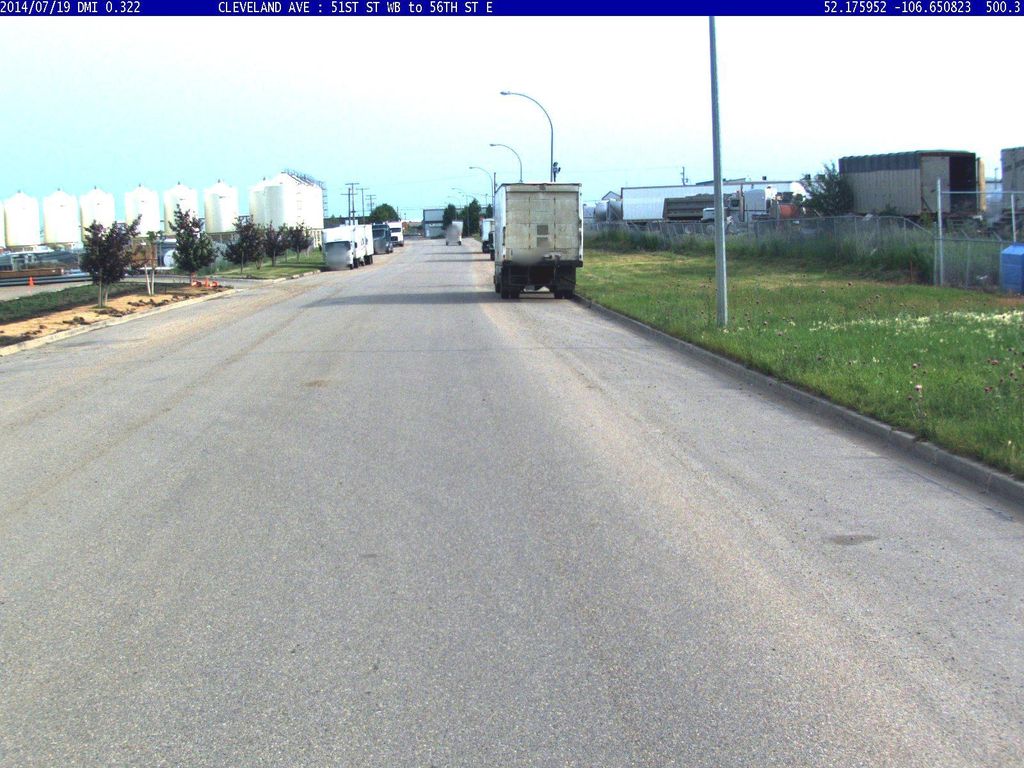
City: saskatoon